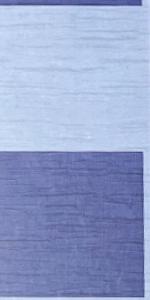
Label: Empty